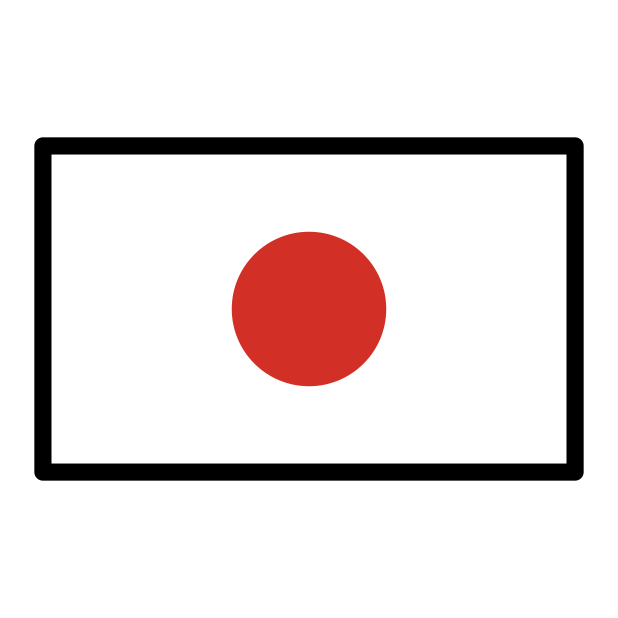
flag: Japan